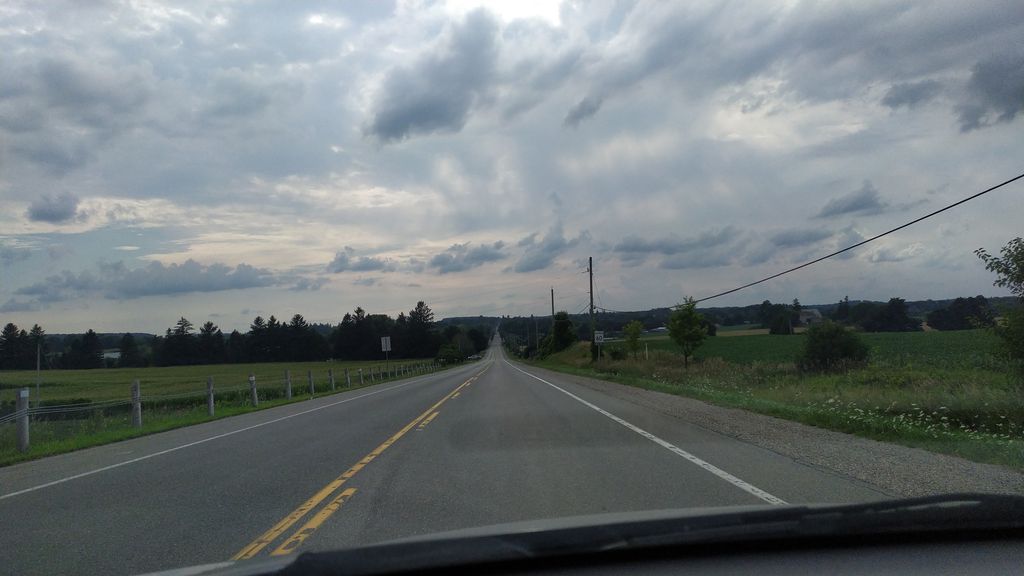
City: kitchener-waterloo